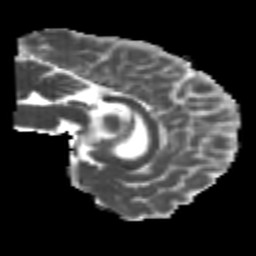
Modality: MD
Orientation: sagittal
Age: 19
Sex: male
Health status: healthy
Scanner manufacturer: philips
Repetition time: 7.475 s
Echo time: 0.08753 s